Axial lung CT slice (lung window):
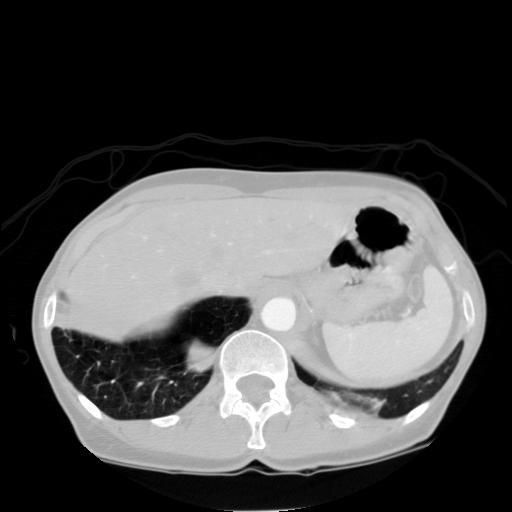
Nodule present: no